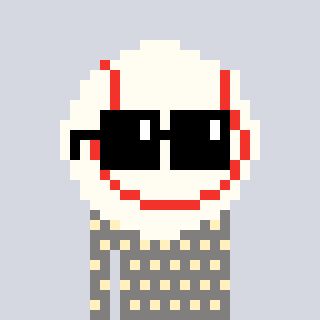
a pixel art character with square black sunglasses, a baseball ball-shaped head and a bluegrey-colored body on a cool background